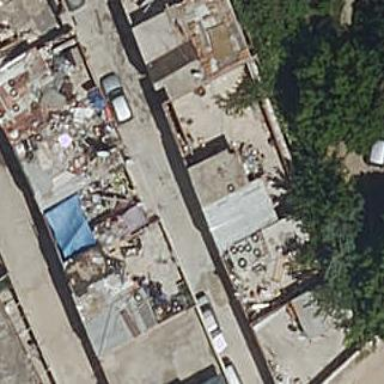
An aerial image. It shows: Detached building.